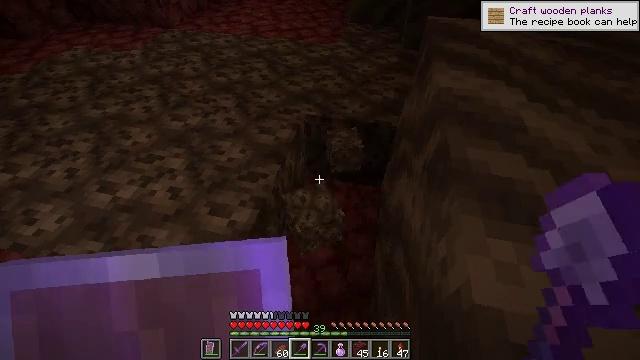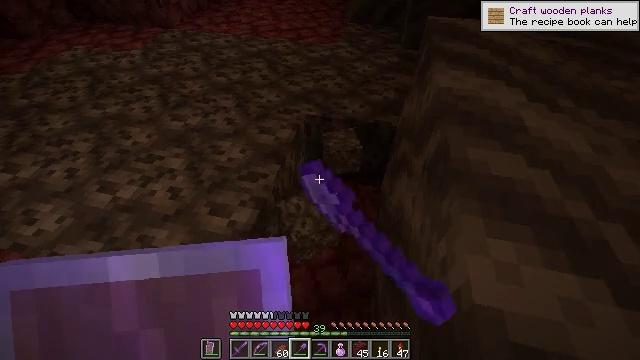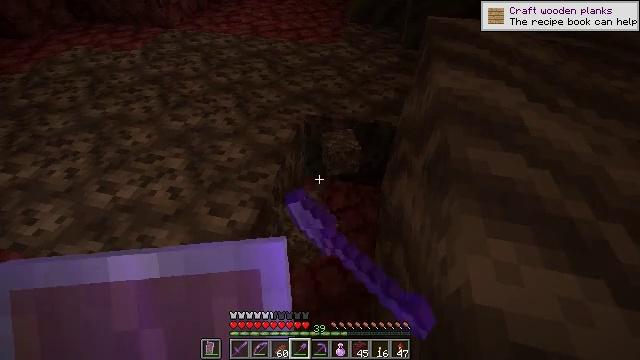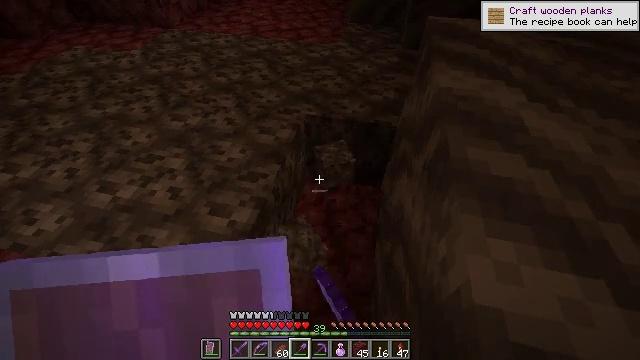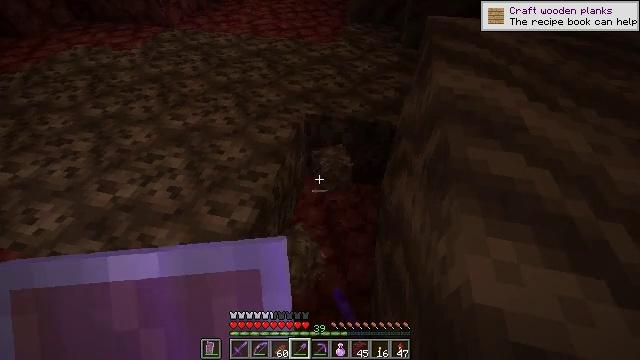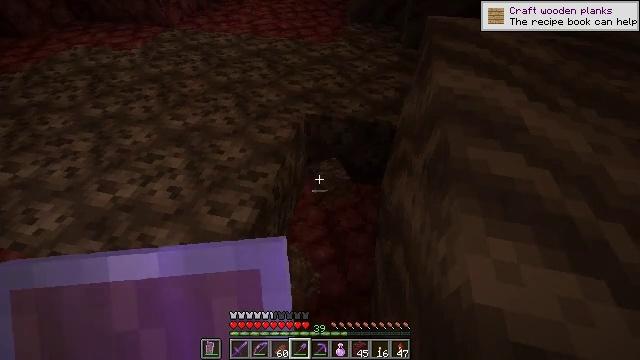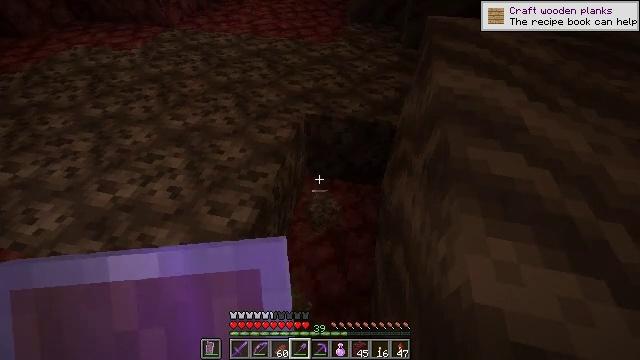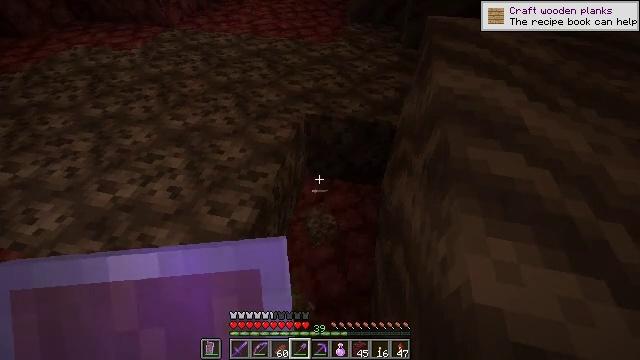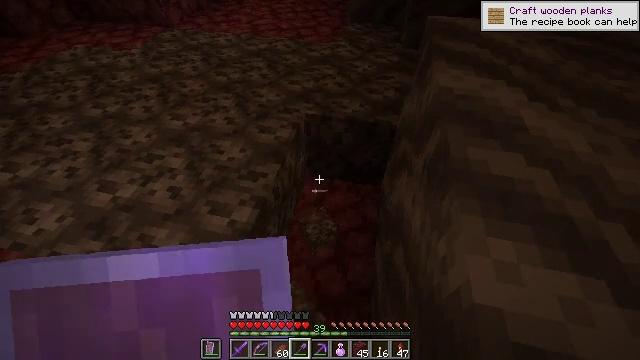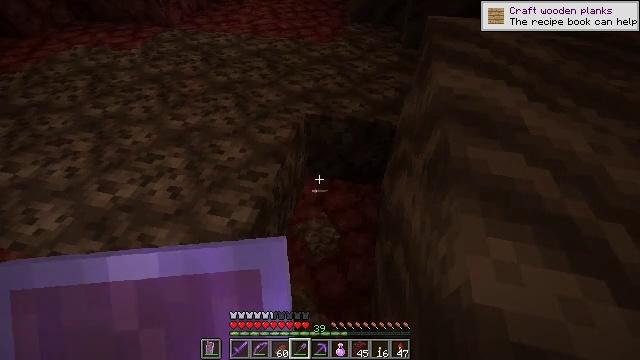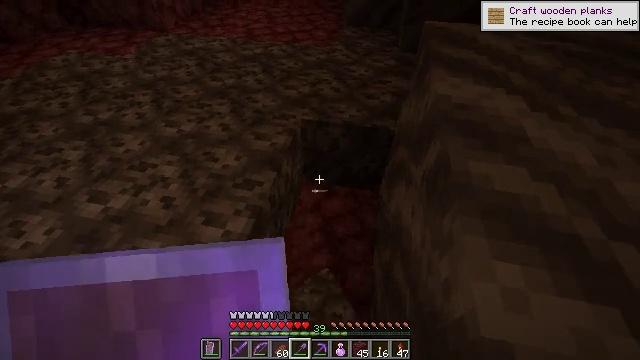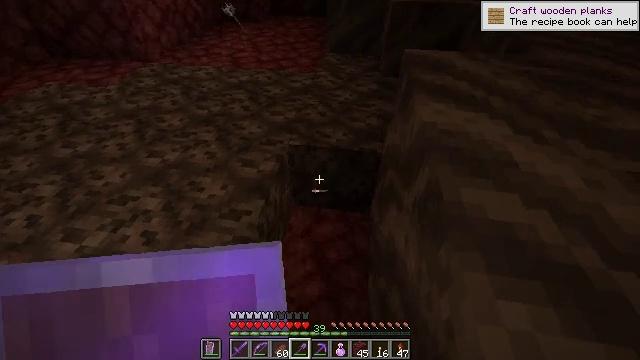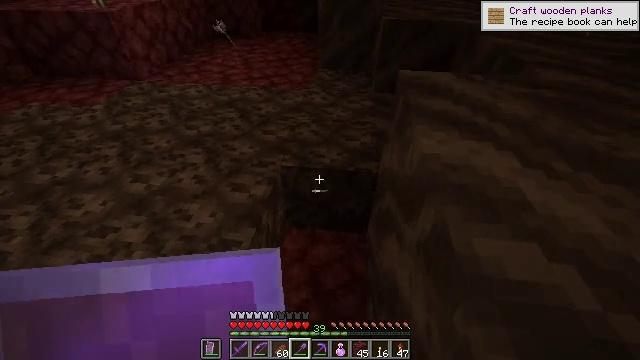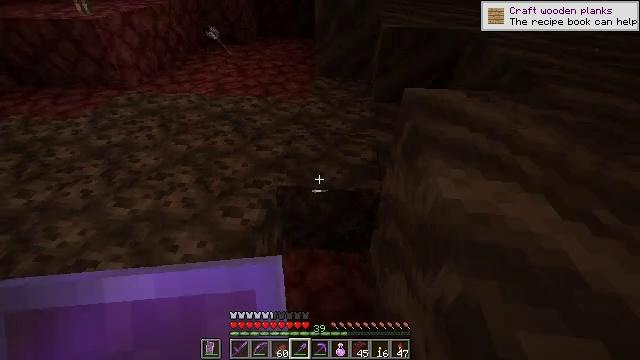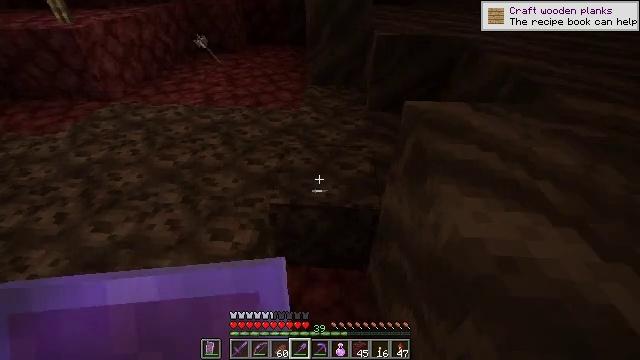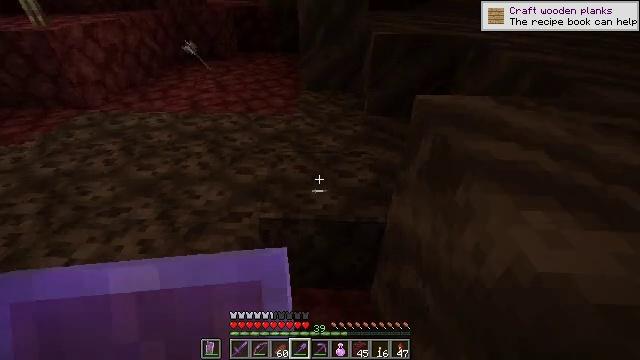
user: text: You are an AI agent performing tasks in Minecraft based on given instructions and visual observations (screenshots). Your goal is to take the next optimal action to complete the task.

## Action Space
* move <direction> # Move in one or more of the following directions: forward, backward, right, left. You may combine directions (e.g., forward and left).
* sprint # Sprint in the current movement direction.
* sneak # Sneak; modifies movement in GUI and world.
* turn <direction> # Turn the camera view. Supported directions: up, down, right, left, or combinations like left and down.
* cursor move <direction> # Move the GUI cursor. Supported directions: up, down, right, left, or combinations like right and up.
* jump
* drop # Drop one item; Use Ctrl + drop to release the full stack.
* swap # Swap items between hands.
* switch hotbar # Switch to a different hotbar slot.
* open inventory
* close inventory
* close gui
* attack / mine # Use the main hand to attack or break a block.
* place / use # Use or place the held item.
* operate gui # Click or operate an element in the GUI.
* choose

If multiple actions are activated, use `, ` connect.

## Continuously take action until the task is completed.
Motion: motion action
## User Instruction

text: Mine the soul sand in the Nether.
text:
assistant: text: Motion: attack / mine
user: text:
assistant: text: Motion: attack / mine
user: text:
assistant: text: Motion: no_op
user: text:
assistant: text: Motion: no_op
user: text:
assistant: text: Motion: no_op
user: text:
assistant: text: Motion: no_op
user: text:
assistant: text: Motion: no_op
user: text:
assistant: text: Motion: no_op
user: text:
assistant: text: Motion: no_op
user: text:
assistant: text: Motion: move forward
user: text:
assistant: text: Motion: move forward, turn right and up
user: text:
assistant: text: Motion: move forward, turn right and up
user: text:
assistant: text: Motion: move forward
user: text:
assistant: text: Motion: move forward, turn right and up
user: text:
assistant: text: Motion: move forward, turn right and up
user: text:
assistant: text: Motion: move forward, turn right and up
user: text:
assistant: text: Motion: no_op
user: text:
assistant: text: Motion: no_op
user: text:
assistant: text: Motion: no_op
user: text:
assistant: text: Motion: no_op
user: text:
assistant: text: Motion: no_op
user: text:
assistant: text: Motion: turn left and up
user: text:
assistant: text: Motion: turn up
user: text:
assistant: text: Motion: turn up
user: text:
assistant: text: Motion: attack / mine
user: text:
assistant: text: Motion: attack / mine
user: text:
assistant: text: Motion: attack / mine
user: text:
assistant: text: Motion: attack / mine
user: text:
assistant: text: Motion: attack / mine
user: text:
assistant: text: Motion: attack / mine